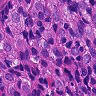
Metastatic tissue present: yes